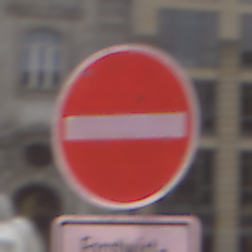
Verkehrszeichen: VerbotDerEinfahrt
Zusatzzeichen unten: BesondereFahrzeugeUndTransportgueter7
Umgebung: Outdoor, Urban
Tageszeit: Midday
Wetter: Overcast
Licht: Natural
Jahreszeit: NotSpecified
Kontrast: LowContrast